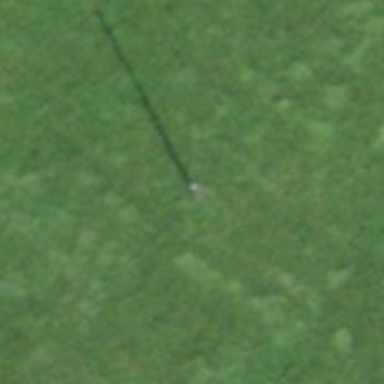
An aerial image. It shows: Power pole.